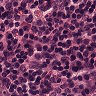
Metastatic tissue present: no